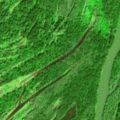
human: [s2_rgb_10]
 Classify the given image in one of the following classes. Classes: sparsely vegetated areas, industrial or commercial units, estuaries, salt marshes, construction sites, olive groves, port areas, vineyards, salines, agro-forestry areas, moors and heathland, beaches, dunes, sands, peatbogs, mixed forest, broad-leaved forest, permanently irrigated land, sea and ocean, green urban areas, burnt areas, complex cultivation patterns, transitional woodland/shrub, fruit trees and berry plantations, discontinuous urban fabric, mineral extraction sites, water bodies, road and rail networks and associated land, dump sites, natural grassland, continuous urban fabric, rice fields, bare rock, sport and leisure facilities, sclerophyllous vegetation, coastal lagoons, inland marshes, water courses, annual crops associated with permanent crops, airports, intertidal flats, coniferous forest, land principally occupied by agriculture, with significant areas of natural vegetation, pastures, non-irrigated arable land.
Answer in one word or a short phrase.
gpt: broad-leaved forest, transitional woodland/shrub, inland marshes, water courses